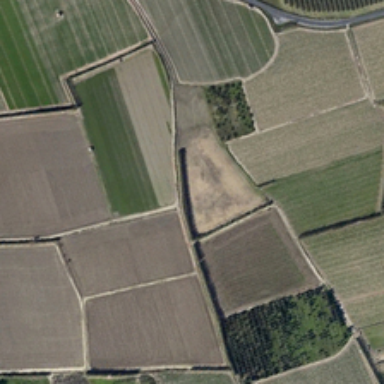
The little farm consists of grass and crops .